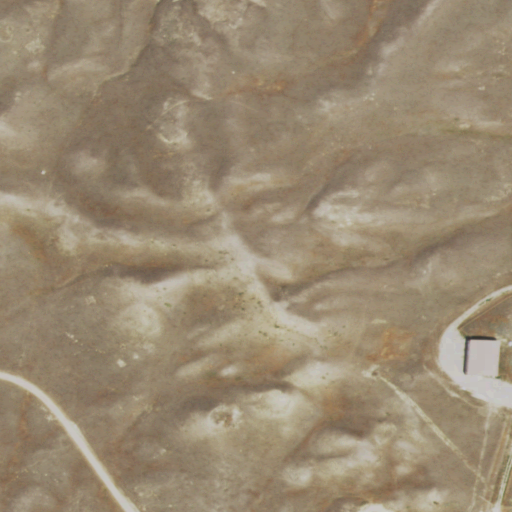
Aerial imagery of ridge(s) in Wyoming named Tisdale Divide containing shrub, open development, and grassland